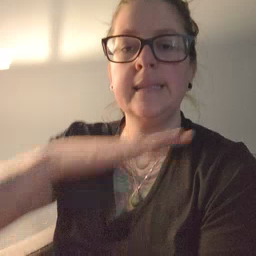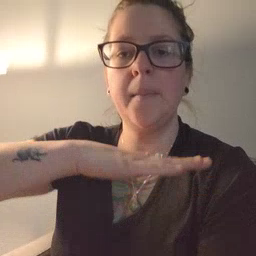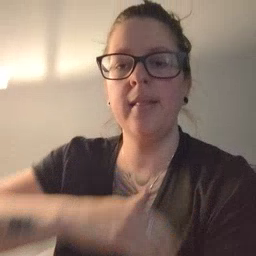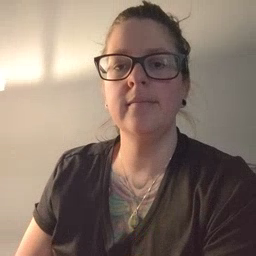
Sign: table